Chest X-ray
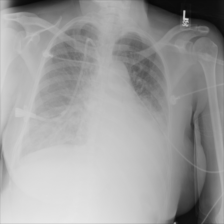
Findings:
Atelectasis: positive
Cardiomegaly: negative
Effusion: negative
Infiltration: positive
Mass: negative
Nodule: negative
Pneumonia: negative
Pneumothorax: negative
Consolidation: negative
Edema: negative
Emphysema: negative
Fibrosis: negative
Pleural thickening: negative
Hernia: negative